Question: I have a problem with some image-scaling code that throws an exception in iOS5 but works in 6 and 7.
I need to support users running 5 so I am trying to code a try-catch which will call some special iOS5 code when the exception occurs.
The exception (EXC_BAD_ACCESS) seems to happen in Apple code, and the exception handler in my code does not handle the error but the app just immediately crashes.
So, can anyone suggest a more robust way to trying to catch the exception, or can anyone shed any light on a better way of scaling images? (remembering that this is for iOS5)
My main image-scaling function (containing the exception catcher that does not work):
'''
+ (UIImage *)imageWithImage:(UIImage *)image scaledToMax:(int)maxDimension {
// Get a copy of the image where the new image has a maximum height or width as specified by maxDimension
float scaleFactor;
if (image.size.width<=maxDimension && image.size.height<=maxDimension)
{
return image;
}
if (image.size.width>image.size.height)
{
scaleFactor = maxDimension / image.size.width;
} else {
scaleFactor = maxDimension / image.size.height;
}
float newWidth = roundf(image.size.width * scaleFactor);
float newHeight = roundf(image.size.height * scaleFactor);
CGSize newSize = CGSizeMake(newWidth, newHeight);
UIGraphicsBeginImageContextWithOptions(newSize, NO, 0.0);
NSLog(@"HPSImageHelper imageWithImage point a %f %f", newSize.width, newSize.height);
UIImage *newImage;
@try {
[image drawInRect:CGRectMake(0, 0, newSize.width, newSize.height)];
NSLog(@"HPSImageHelper imageWithImage point b");
newImage = UIGraphicsGetImageFromCurrentImageContext();
NSLog(@"HPSImageHelper imageWithImage point c");
UIGraphicsEndImageContext();
}
@catch (NSException * e) {
NSLog(@"HPSImageHelper imageWithImage point d");
newImage = [image scaleToSize:newSize];
NSLog(@"HPSImageHelper imageWithImage point e");
}
NSLog(@"HPSImageHelper imageWithImage point f");
return newImage;
}
'''

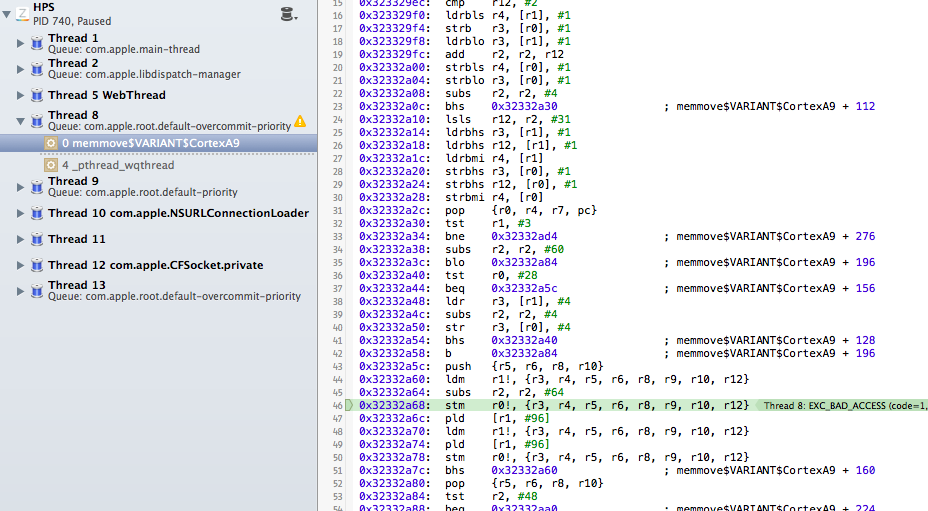
Answer: ## Don't catch exceptions unless the error is unrecoverable
This it not Java, read <URL>
And in any case (<URL>.
If you really must catch an exception, you want to catch a specific one.
---
Back to your specific problem, 'EXC_BAD_ACCESS' means that you are accessing the memory in a wrong way and the program just crashed. No exception is raised.
You have to look for dangling pointers or uninitialized variables that you are trying to access.
If you just want to perform different actions for different system versions, simply check the version and split the control flow, for instance:
'''
if (floor(NSFoundationVersionNumber) <= NSFoundationVersionNumber_iOS_5_1) {
// Do specific operations for iOS 5.1 or earlier
} else {
// Do specific operations for iOS 6 or later
}
'''
(source: <URL>